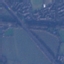
Land use / land cover: Highway